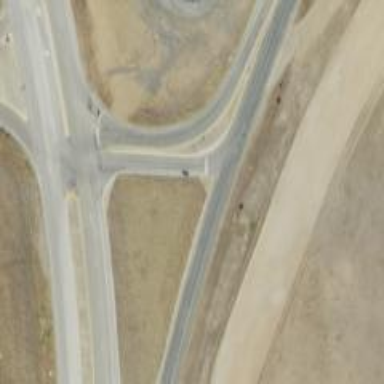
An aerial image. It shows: Secondary road with frontage road.